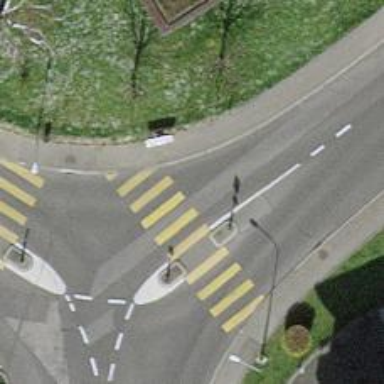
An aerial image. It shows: Uncontrolled crossing with zebra marking and island in the middle.